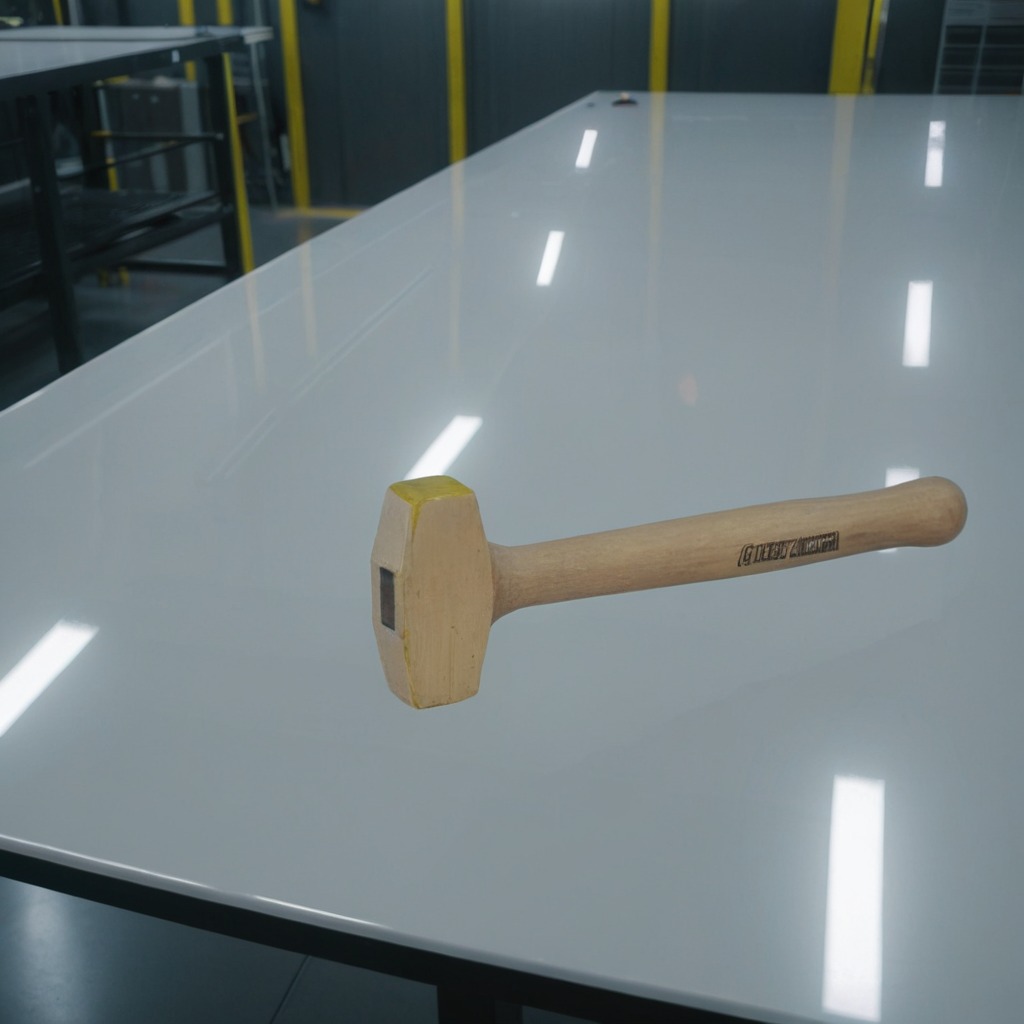
A hammer is lying on a table.